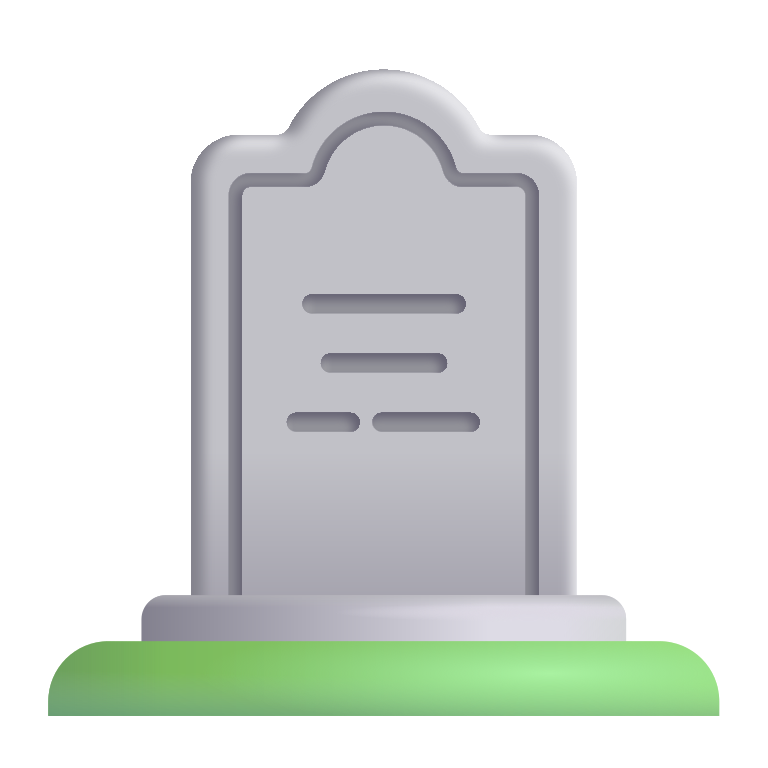
headstone color